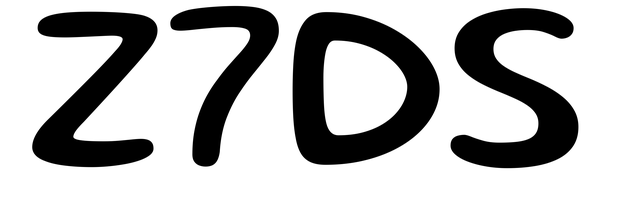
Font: Gluten_Regular